Interaction volume radius: 5 \u00c5
Interaction volume height: 45 \u00c5
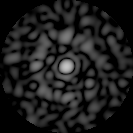
Disorder parameter: 0.8743